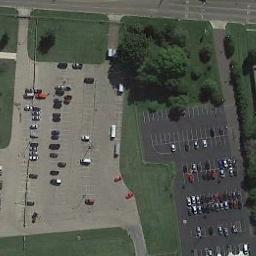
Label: parking_lot